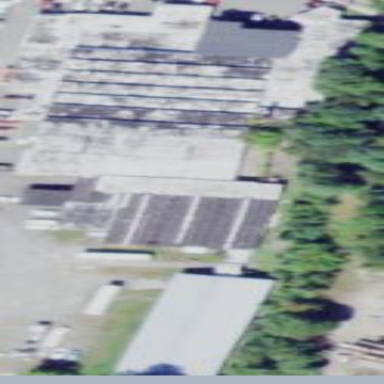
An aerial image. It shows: Industrial building.